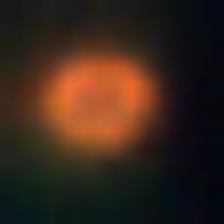
Taxon: NanoPlankton
Group: Other